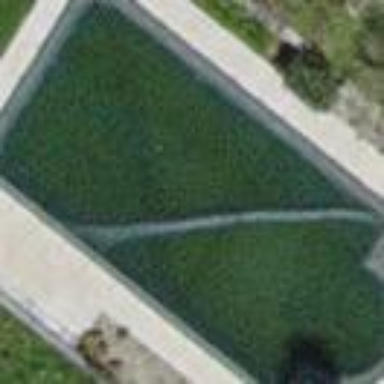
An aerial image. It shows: Swimming pool located in leisure land.